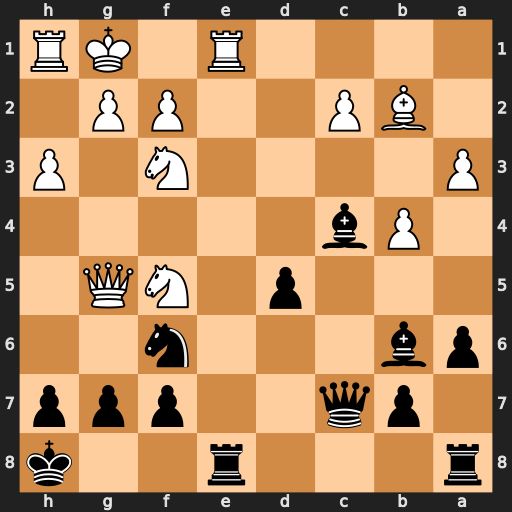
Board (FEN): r3r2k/1pq2ppp/pb3n2/3p1NQ1/1Pb5/P4N1P/1BP2PP1/4R1KR
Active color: b
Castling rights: -
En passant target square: -
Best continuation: Rxe1+ Nxe1 Bxf2+ Kxf2 Ne4+ Kg1 Nxg5